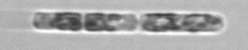
Label: Dactyliosolen_fragilissimus